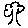
Label: tree